Question: I am getting Ajax Error with chinese character can anyone share fix?

'''
var jqxhr = $.post("Handler1.ashx", function () {
alert("success");
}).fail(function (data) {
alert("error");
});
'''
'''
public void ProcessRequest(HttpContext context)
{
var ticketResponse = new TicketResponse();
ticketResponse.AddedCount = 23;
// All tickets were available and were added to the cart
ticketResponse.Success = true;
ticketResponse.SuccessItems = new List<SuccessfullItem>
{
new SuccessfullItem()
{
OrderItemId = 1,
Title = "[(Tao Jie Yu Wo )] Wu Tai Ju (Yue Yu )Yue Yu )"
}
};
var output = Serializer.Serialize(ticketResponse);
context.Response.AddHeader("Content-Type", "application/json");
context.Response.AddHeader("Content-Length", output.Length.ToString());
context.Response.AddHeader("Content-Disposition", "inline");
context.Response.AddHeader("Content-Transfer-Encoding", "text");
context.Response.Write(output);
context.Response.Flush();
context.ApplicationInstance.CompleteRequest();
}
'''
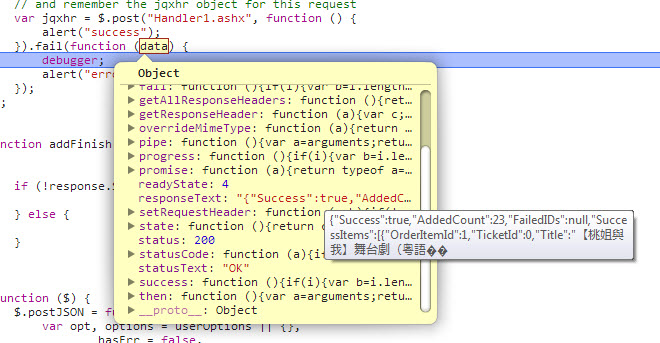
Answer: I found solution .... It is not working with Generic Handler but it works fine with webservice without any problem.
'''
[WebMethod]
[ScriptMethod(UseHttpGet = false, ResponseFormat = ResponseFormat.Json)]
public Handler1.TicketResponse HelloWorld()
{
var ticketResponse = new Handler1.TicketResponse();
ticketResponse.AddedCount = 23;
// All tickets were available and were added to the cart
ticketResponse.Success = true;
ticketResponse.SuccessItems = new List<Handler1.SuccessfullItem>
{
new Handler1.SuccessfullItem()
{
OrderItemId = 1,
Title = "[(Tao Jie Yu Wo )] Wu Tai Ju (Yue Yu )Yue Yu )"
}
};
return ticketResponse;
}
'''